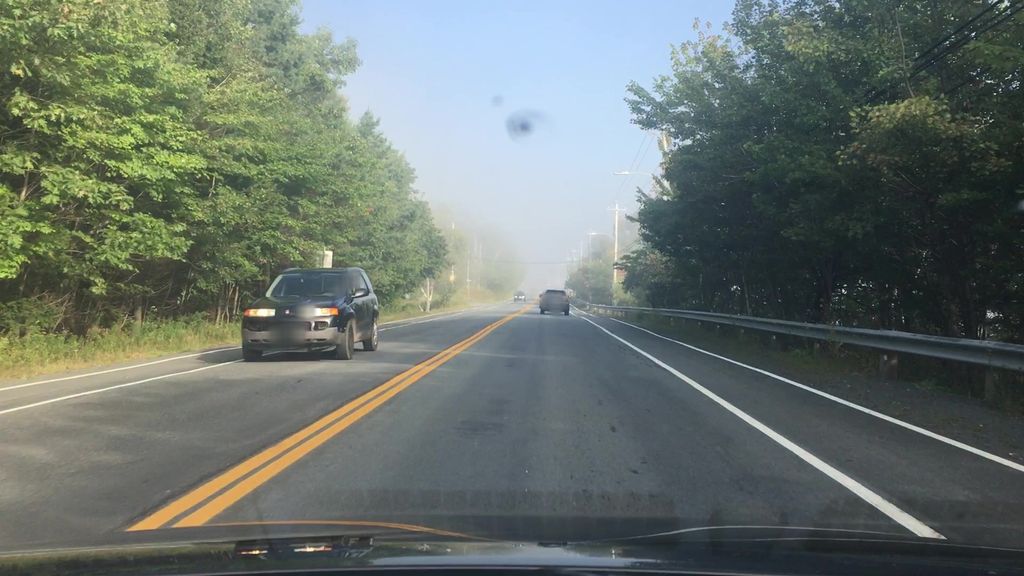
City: halifax